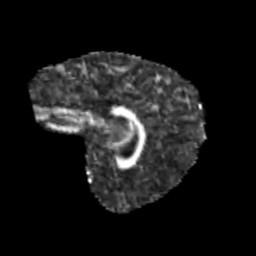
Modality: FA
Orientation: sagittal
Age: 9
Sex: male
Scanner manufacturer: siemens
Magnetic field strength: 3 T
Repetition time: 3.8 s
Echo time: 0.07 s